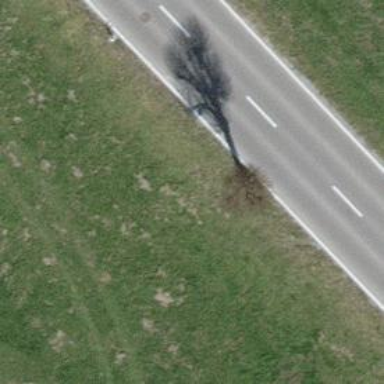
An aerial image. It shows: Avenue lined with broadleaved trees.